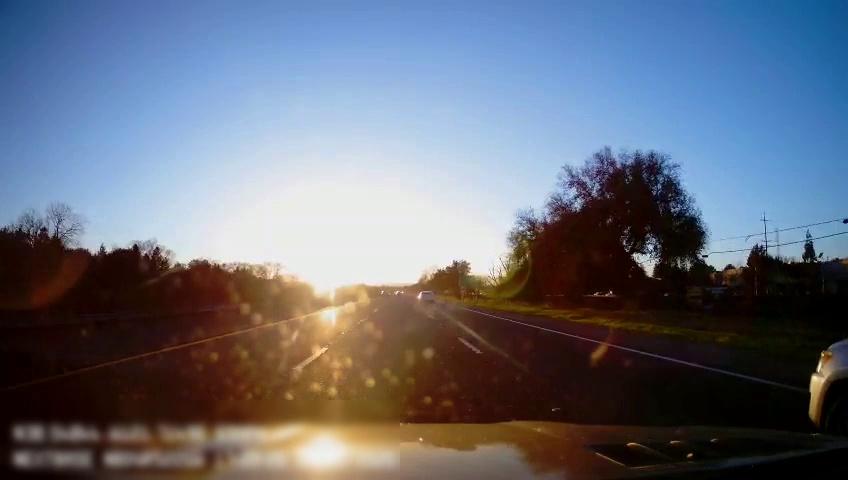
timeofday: Day
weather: Sunny
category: Drivable Space
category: Vehicles | SUV
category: Vehicles | Car
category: Lanes | Alternate Lane
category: Lanes | Current Lane
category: Lanes | Current Lane
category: Lanes | Alternate Lane
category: Traffic | Signs